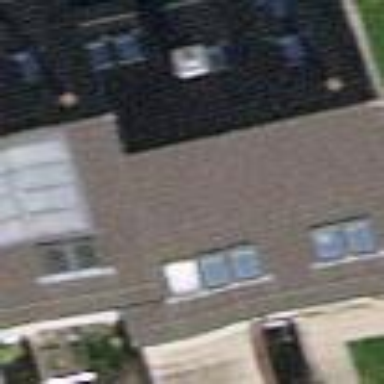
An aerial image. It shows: Terrace building.